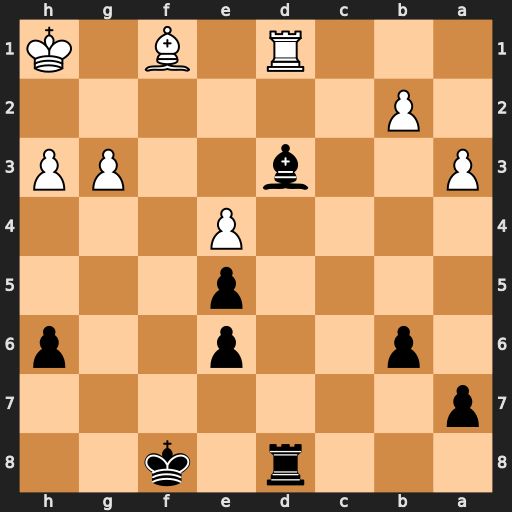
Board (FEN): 3r1k2/p7/1p2p2p/4p3/4P3/P2b2PP/1P6/3R1B1K
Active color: b
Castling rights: -
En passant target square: -
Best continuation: Bxe4+ Kg1 Rxd1